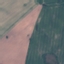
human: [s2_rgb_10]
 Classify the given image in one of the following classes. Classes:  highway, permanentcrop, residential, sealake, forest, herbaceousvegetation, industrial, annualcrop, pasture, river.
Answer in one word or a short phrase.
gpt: AnnualCrop